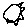
Label: sun